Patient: sex M, age 60
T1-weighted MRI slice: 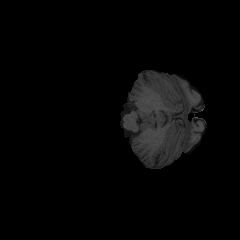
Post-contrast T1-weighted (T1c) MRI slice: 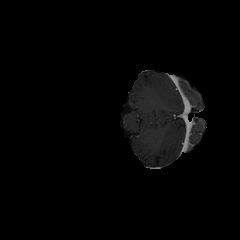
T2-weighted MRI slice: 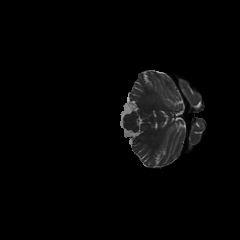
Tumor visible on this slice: no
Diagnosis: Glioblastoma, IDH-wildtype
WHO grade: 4